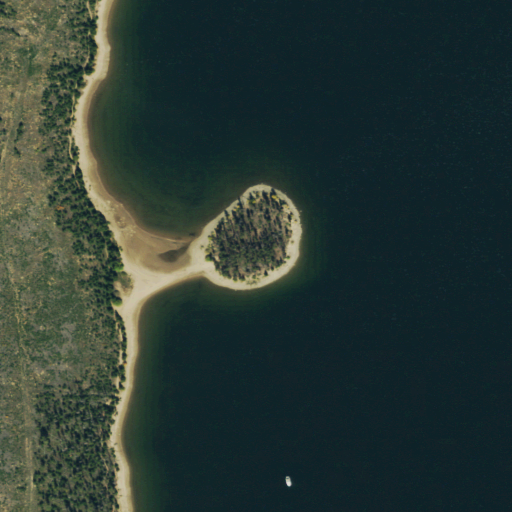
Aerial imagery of island in Colorado named Silver Dollar Island containing open water, evergreen forest, grassland, and shrub